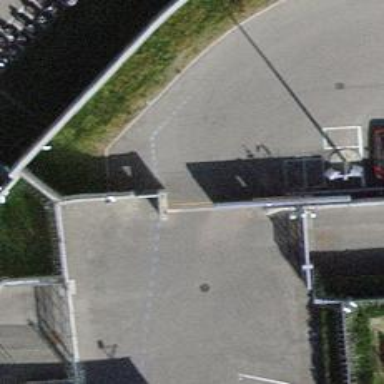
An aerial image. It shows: Gate.